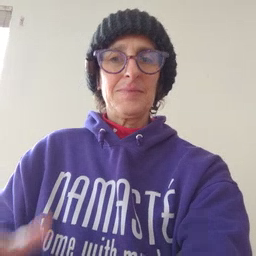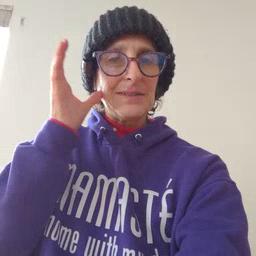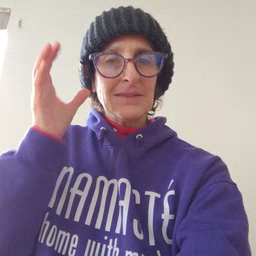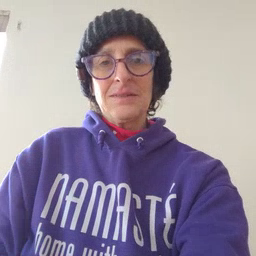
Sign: listen